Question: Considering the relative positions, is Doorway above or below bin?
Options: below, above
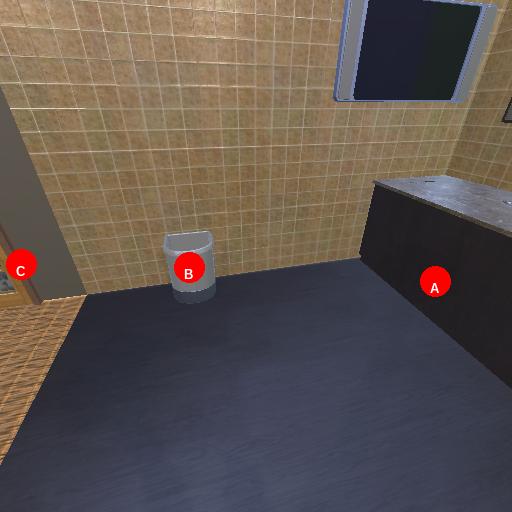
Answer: below